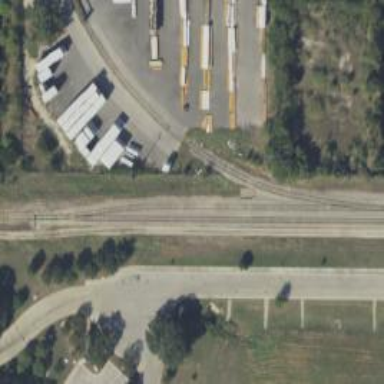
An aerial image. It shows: Railway siding for service.